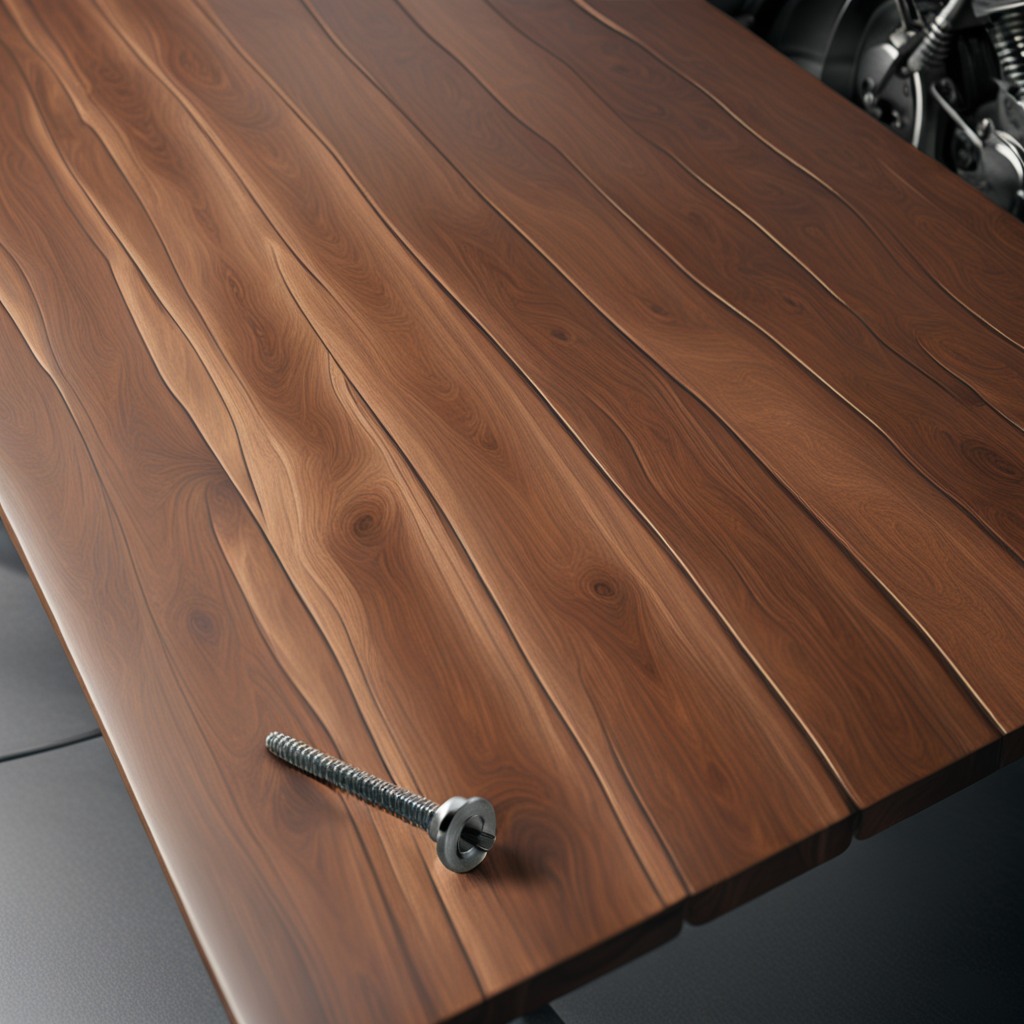
A metal screw lies on an oil-spilled wooden table in a vintage motorcycle garage.